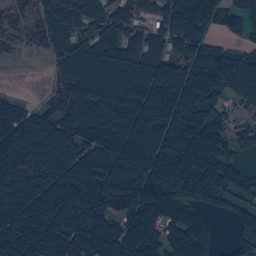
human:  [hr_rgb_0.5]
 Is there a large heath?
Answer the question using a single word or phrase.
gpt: yes

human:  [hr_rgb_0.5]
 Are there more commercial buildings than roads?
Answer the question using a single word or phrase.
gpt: no

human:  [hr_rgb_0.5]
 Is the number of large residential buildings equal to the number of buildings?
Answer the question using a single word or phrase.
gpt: no

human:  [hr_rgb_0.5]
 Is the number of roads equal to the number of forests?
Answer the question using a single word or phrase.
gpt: no

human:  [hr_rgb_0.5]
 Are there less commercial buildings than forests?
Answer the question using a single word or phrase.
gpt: yes

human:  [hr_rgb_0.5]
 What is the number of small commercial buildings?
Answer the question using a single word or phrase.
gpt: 0

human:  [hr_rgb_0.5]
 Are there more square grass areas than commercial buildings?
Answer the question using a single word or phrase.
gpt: no

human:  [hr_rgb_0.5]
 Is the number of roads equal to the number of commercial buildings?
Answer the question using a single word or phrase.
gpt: no

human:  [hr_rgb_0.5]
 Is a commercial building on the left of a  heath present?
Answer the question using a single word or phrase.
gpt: yes

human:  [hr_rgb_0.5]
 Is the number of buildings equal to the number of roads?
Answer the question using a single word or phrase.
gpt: no

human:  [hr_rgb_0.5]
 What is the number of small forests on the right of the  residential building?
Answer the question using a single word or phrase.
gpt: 0

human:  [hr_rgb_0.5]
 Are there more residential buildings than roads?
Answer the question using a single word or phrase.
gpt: no

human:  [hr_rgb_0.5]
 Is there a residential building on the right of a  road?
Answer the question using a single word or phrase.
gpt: yes

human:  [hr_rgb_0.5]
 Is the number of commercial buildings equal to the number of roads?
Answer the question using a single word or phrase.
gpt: no

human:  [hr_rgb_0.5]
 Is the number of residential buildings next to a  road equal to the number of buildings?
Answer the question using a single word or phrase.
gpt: no

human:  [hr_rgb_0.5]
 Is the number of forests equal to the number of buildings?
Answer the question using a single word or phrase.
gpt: no

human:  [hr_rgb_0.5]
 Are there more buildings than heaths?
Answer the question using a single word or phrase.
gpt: no

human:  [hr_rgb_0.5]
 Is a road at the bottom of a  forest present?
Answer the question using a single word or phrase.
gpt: yes

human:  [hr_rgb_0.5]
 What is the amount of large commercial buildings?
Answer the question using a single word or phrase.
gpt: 0

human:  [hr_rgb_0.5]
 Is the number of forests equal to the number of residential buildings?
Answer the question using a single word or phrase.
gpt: no

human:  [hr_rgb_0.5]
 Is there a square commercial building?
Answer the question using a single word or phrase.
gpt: no

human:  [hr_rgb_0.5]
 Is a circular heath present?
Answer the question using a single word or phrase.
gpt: no

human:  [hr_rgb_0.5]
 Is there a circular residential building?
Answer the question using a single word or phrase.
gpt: no

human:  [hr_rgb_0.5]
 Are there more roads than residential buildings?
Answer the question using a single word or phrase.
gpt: yes

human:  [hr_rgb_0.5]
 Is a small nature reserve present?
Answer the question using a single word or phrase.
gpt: no

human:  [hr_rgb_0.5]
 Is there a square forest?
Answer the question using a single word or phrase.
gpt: no

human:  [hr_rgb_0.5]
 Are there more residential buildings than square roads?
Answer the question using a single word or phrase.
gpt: yes

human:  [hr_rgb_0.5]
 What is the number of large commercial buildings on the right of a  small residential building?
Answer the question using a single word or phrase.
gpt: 0

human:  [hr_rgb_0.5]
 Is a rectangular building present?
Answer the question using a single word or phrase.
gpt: no

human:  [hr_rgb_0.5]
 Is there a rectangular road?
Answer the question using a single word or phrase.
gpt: no

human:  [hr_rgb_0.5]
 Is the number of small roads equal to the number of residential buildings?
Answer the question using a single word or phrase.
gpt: no

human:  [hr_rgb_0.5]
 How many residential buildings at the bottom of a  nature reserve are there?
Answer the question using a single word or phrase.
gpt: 1

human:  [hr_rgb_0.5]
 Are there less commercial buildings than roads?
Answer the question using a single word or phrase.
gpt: yes

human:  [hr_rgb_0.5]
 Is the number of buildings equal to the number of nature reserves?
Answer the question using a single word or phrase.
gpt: no

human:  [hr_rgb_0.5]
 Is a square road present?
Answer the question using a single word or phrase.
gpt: no

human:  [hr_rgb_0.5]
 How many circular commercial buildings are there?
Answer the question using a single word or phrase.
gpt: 0